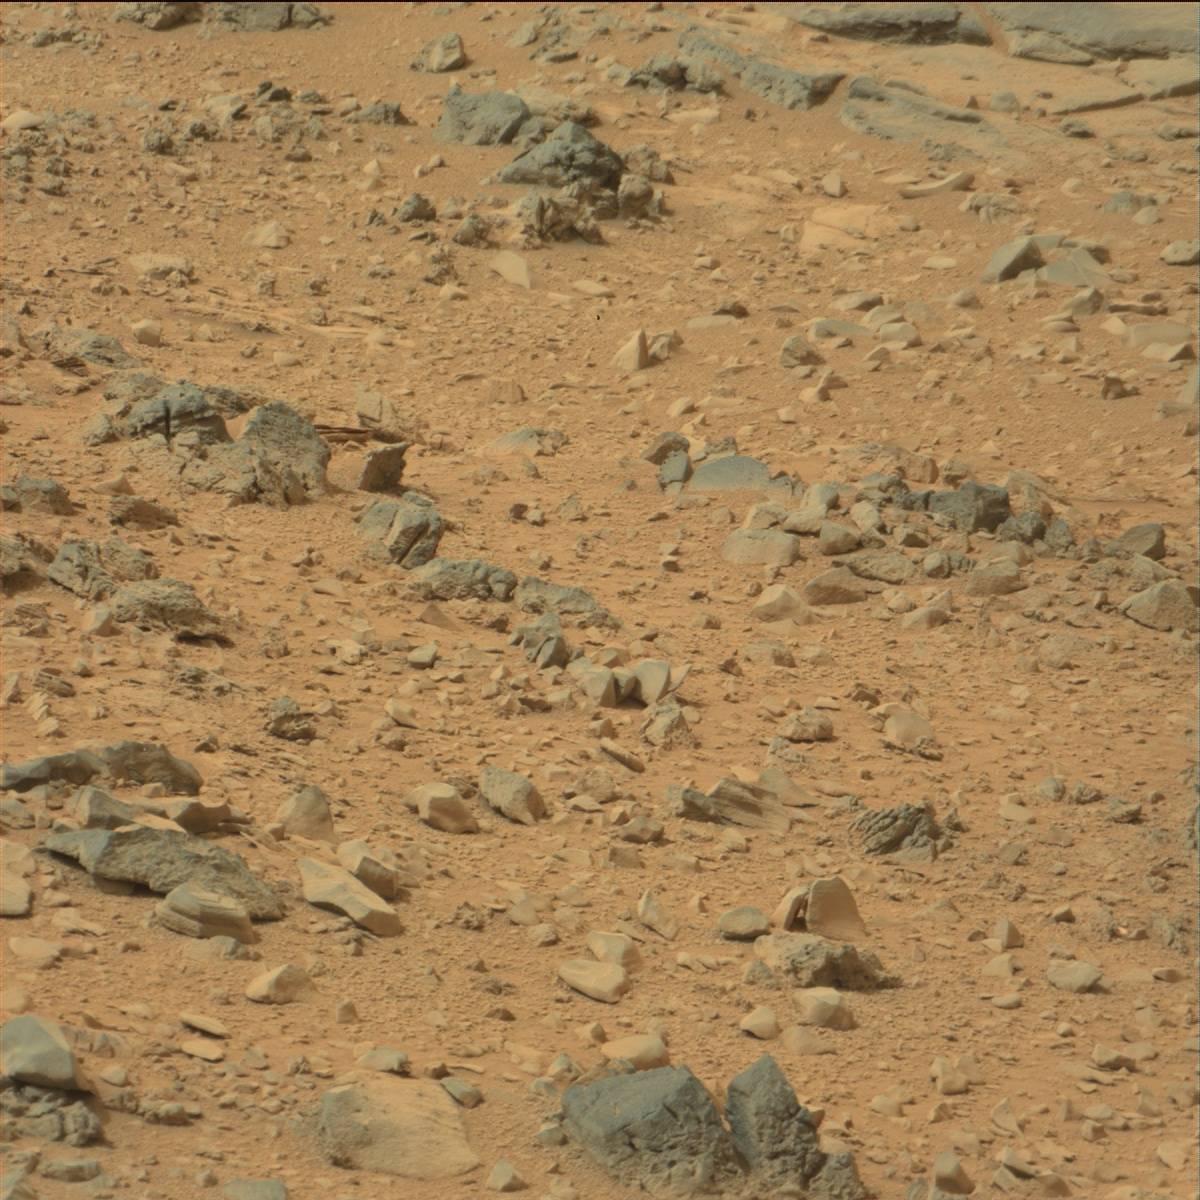
Terrain classes present: Bedrock, Sand / Soil